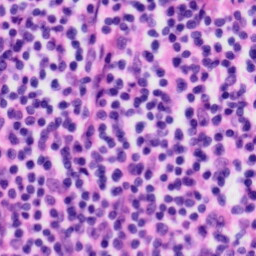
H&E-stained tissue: Tonsil